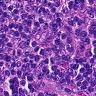
Metastatic tissue present: no